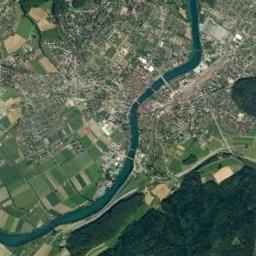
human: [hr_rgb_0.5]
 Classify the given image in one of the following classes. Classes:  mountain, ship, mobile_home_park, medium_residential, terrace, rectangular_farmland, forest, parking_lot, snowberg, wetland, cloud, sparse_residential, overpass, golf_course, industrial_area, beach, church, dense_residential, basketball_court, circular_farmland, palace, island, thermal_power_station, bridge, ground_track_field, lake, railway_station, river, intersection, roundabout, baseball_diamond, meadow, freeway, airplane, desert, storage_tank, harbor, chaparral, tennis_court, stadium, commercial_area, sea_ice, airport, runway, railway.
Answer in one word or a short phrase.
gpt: river